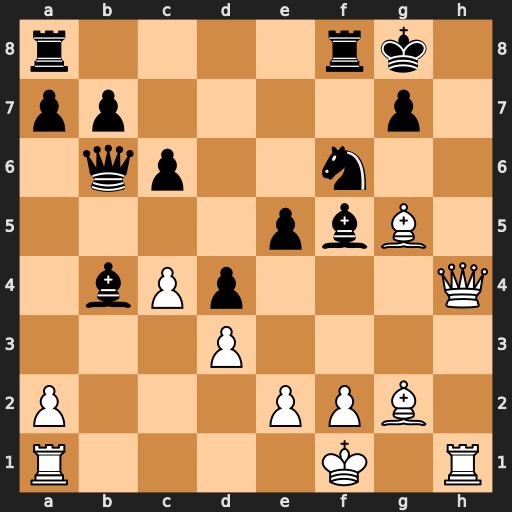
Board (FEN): r4rk1/pp4p1/1qp2n2/4pbB1/1bPp3Q/3P4/P3PPB1/R4K1R
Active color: w
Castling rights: -
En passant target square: -
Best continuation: Bxf6 Rxf6 Qh8+ Kf7 Qxa8